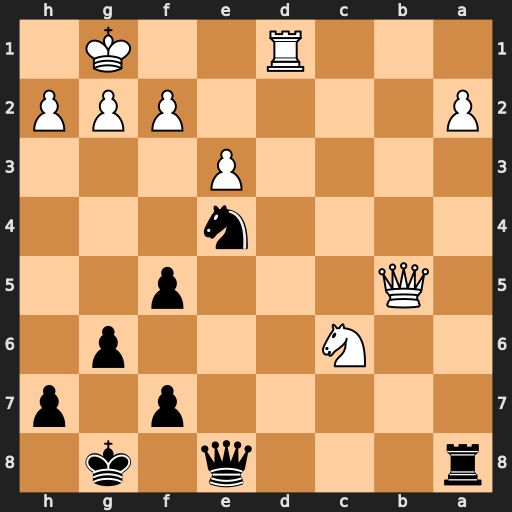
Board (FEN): r3q1k1/5p1p/2N3p1/1Q3p2/4n3/4P3/P4PPP/3R2K1
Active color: b
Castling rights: -
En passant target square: -
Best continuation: Nc3 Ne7+ Qxe7